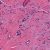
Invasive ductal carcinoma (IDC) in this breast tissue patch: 0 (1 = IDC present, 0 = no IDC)